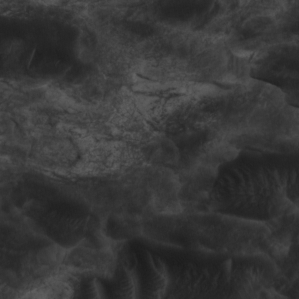
Label: non_frost